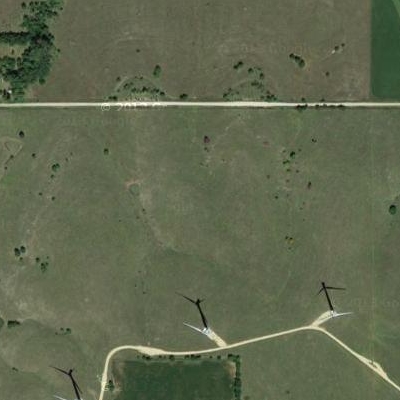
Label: Grass